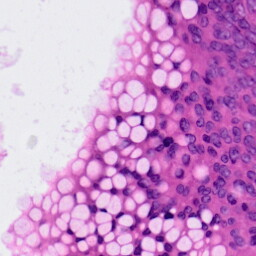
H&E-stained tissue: Colon